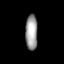
Tissue: lung
Cell type: Fibroblasts
Senescence score: 0.5731
Nuclear area (px): 422
Mean DAPI intensity: 155.41